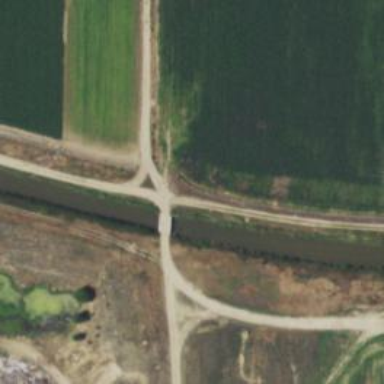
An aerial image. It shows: Track road with bridge.